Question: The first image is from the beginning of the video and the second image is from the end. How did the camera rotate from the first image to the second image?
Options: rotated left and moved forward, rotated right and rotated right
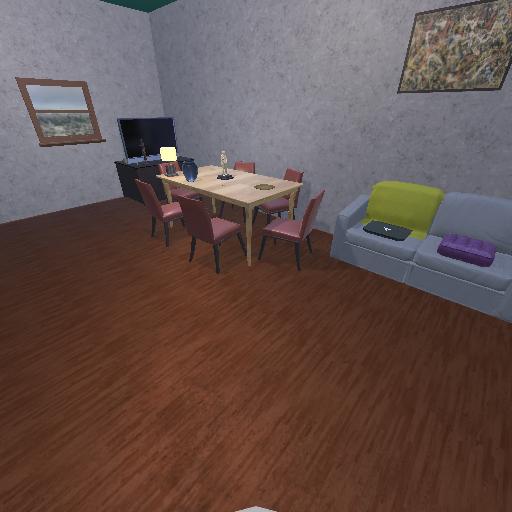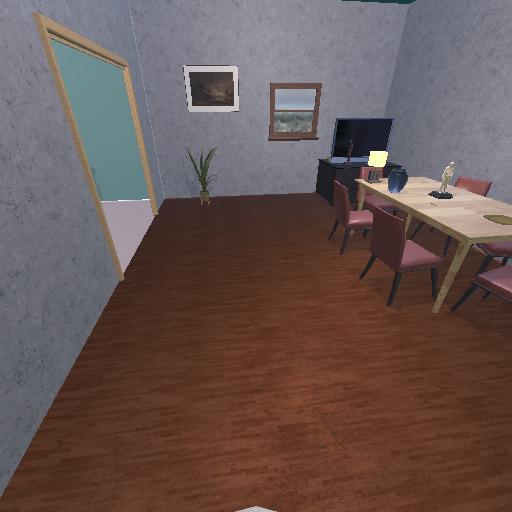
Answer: rotated left and moved forward